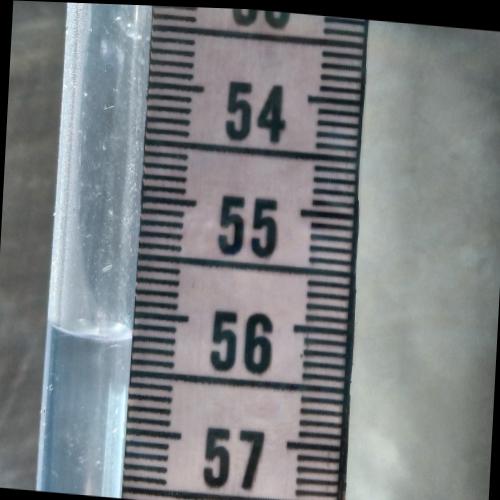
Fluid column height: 56.2 cm